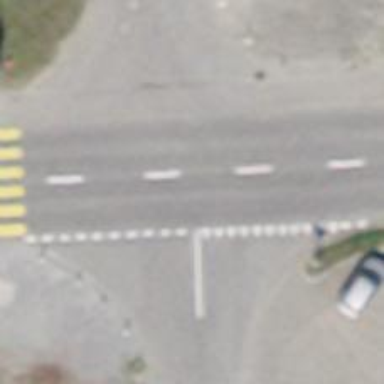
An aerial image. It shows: Road with "give way" sign.